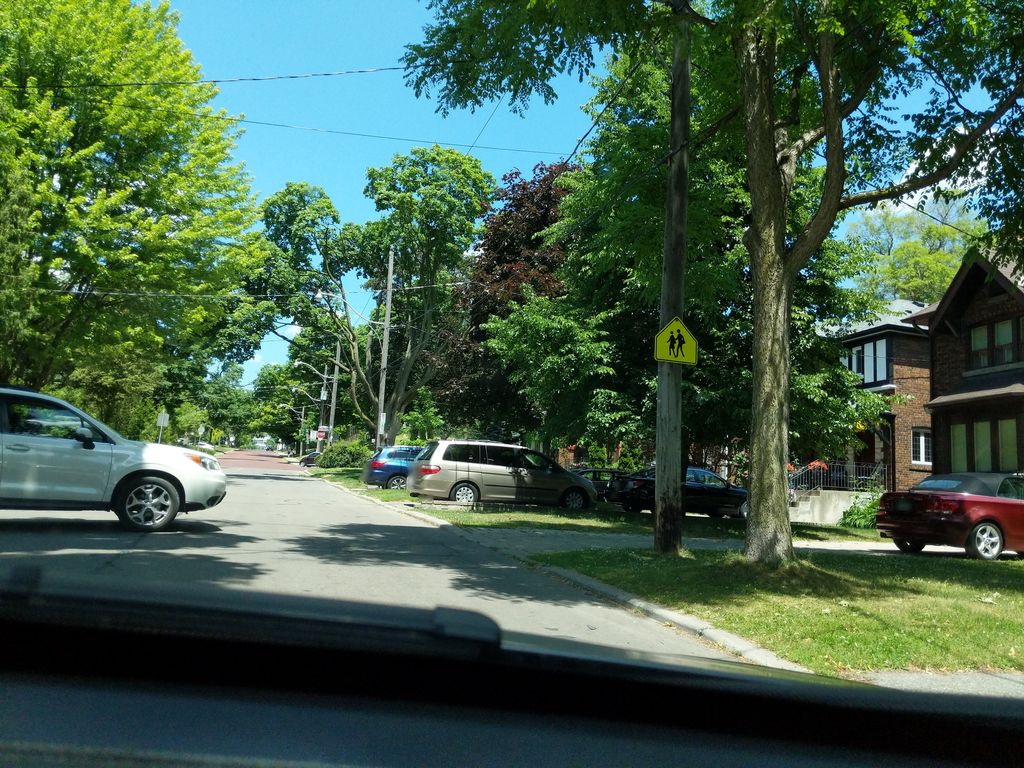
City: toronto